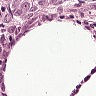
Metastatic tissue present: yes